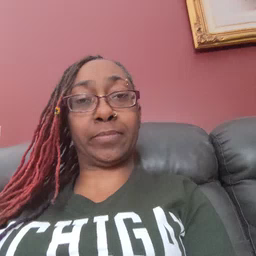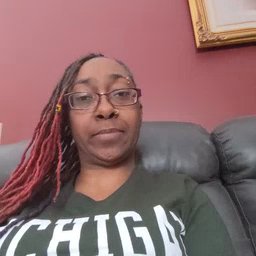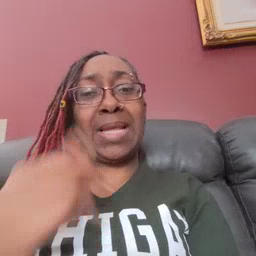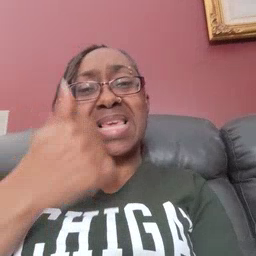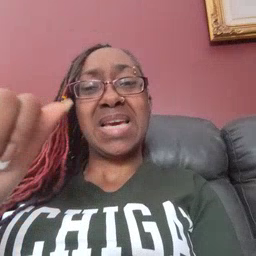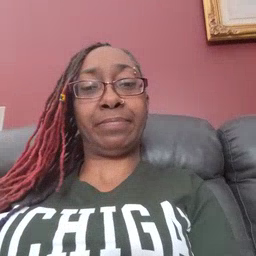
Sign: any